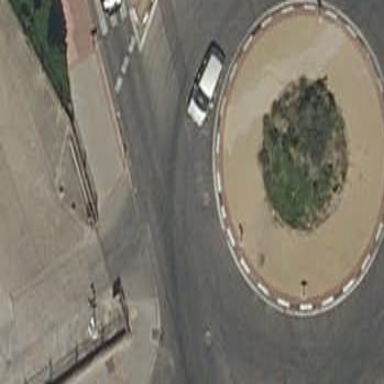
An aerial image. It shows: Residential road with roundabout.